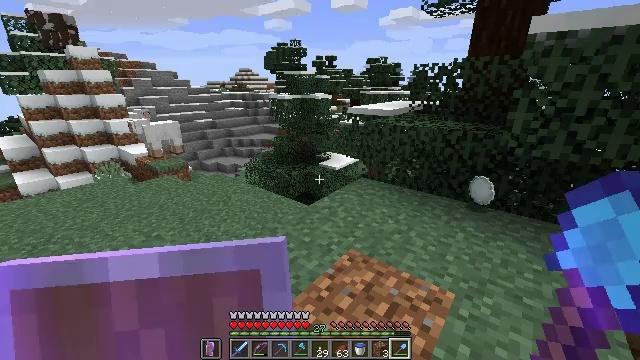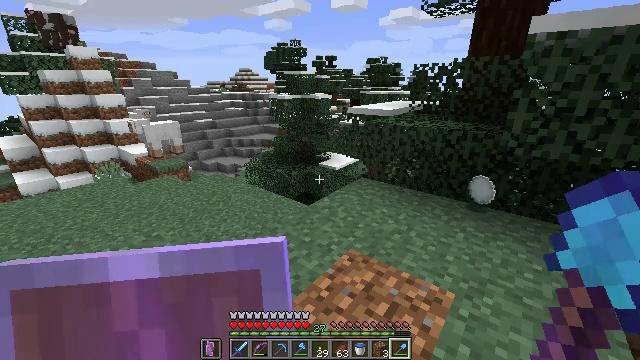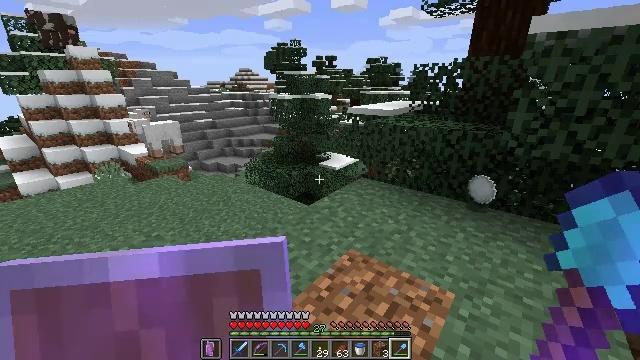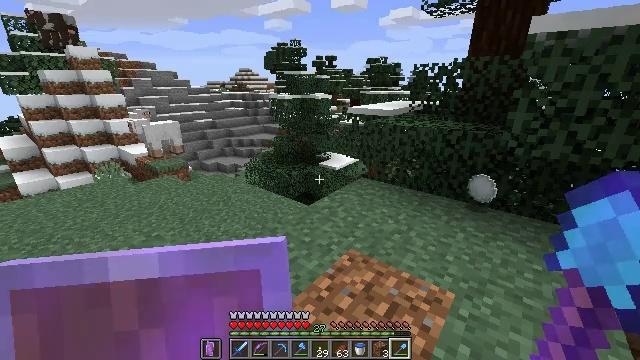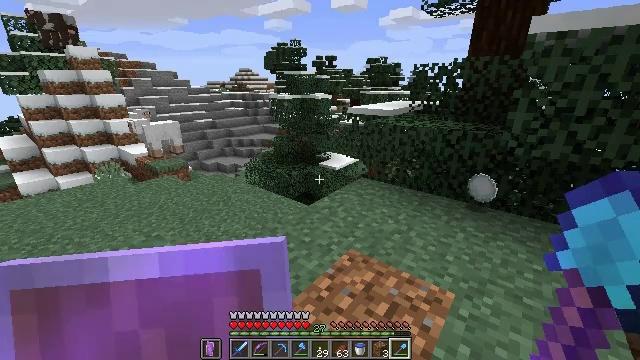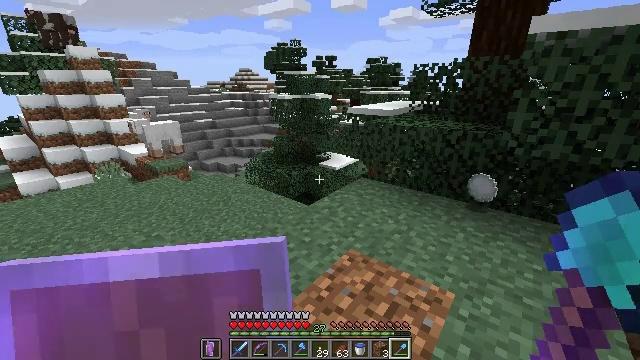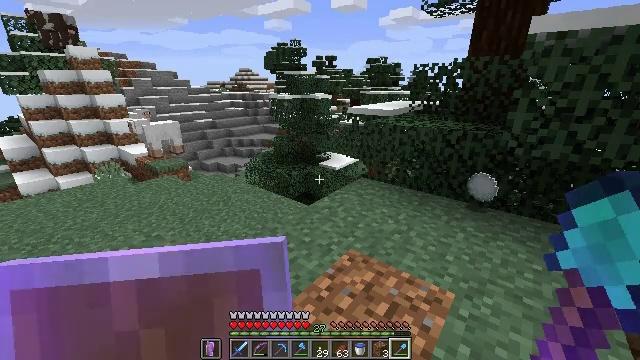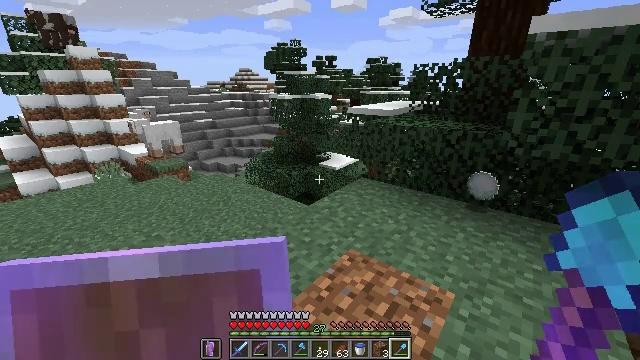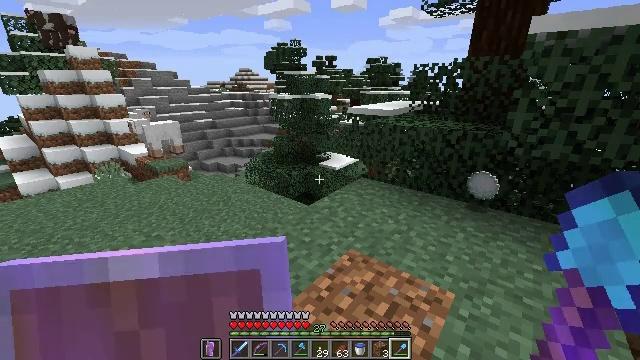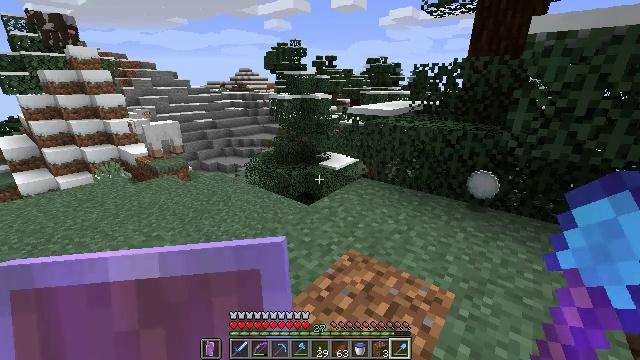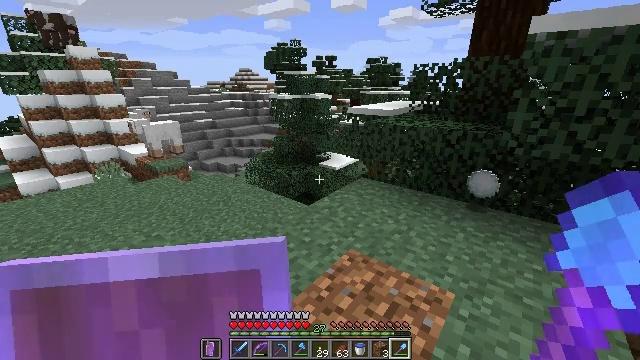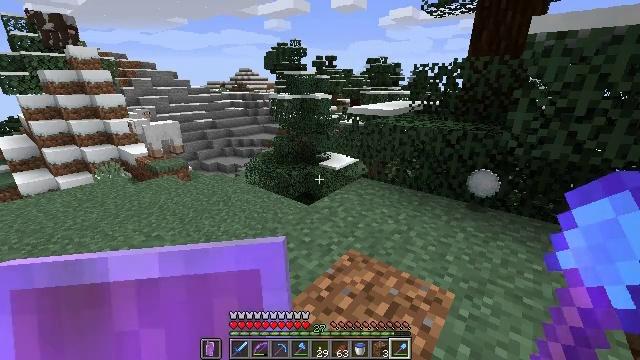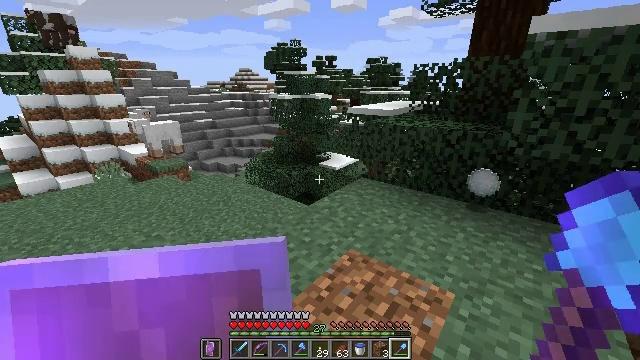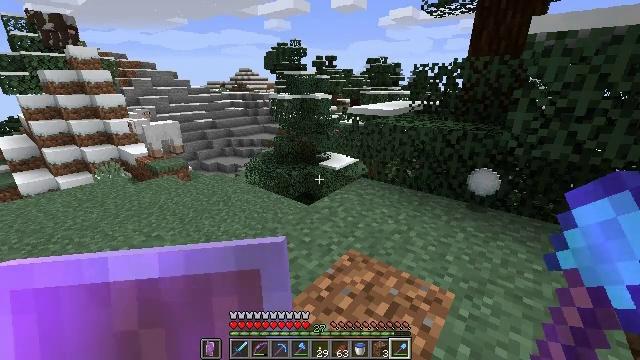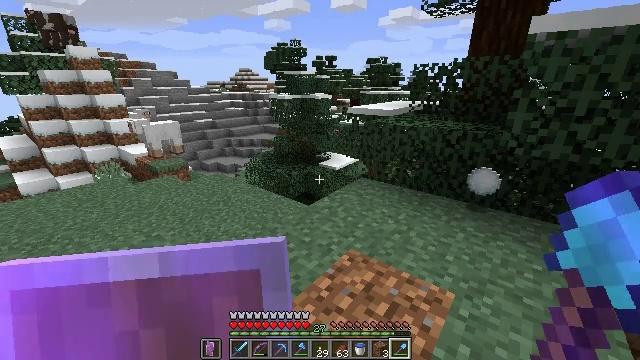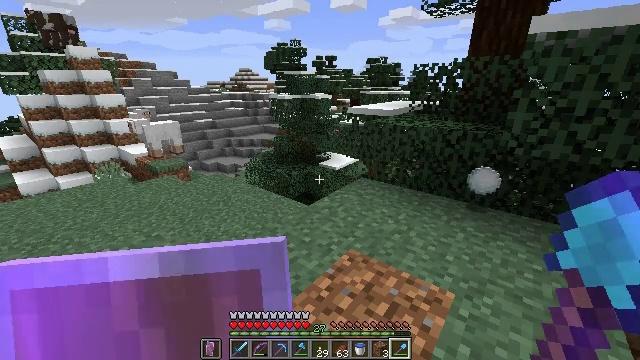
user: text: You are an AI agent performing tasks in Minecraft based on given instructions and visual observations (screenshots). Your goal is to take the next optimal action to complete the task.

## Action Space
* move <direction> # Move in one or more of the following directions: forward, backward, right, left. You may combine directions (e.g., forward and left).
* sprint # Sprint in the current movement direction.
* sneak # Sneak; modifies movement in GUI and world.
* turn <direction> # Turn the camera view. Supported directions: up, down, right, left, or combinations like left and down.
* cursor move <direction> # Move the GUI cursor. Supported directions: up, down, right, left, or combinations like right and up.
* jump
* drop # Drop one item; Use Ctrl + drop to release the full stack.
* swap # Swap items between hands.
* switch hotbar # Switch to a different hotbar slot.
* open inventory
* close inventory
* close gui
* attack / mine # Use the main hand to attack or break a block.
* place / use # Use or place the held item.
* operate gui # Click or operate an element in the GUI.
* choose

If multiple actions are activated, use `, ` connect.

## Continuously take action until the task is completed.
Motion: motion action
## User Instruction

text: Mine the snow on the ground.
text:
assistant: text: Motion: no_op
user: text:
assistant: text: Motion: no_op
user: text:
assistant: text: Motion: no_op
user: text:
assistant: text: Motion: no_op
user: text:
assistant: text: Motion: no_op
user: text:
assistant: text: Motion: no_op
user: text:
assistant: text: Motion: no_op
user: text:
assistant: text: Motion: no_op
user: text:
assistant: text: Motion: no_op
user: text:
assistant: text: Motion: no_op
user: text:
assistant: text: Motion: no_op
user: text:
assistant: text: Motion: no_op
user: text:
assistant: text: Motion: no_op
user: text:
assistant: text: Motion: no_op
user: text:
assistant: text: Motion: no_op
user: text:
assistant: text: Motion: no_op
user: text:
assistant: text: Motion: no_op
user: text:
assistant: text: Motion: no_op
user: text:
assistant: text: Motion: no_op
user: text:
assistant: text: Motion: no_op
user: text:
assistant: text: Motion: no_op
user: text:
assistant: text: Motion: no_op
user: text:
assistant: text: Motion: no_op
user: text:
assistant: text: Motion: no_op
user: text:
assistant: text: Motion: no_op
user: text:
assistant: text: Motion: no_op
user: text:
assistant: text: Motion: no_op
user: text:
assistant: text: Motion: no_op
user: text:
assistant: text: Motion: no_op
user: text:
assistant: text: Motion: no_op